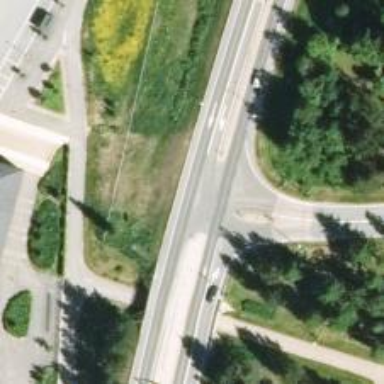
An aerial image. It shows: Asphalt road designated as trunk highway.